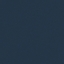
Land use / land cover: SeaLake